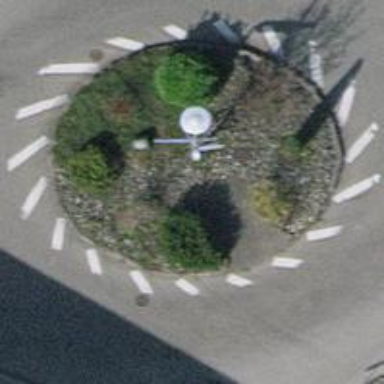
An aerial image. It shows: High mast lamp supported by pole.